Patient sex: M
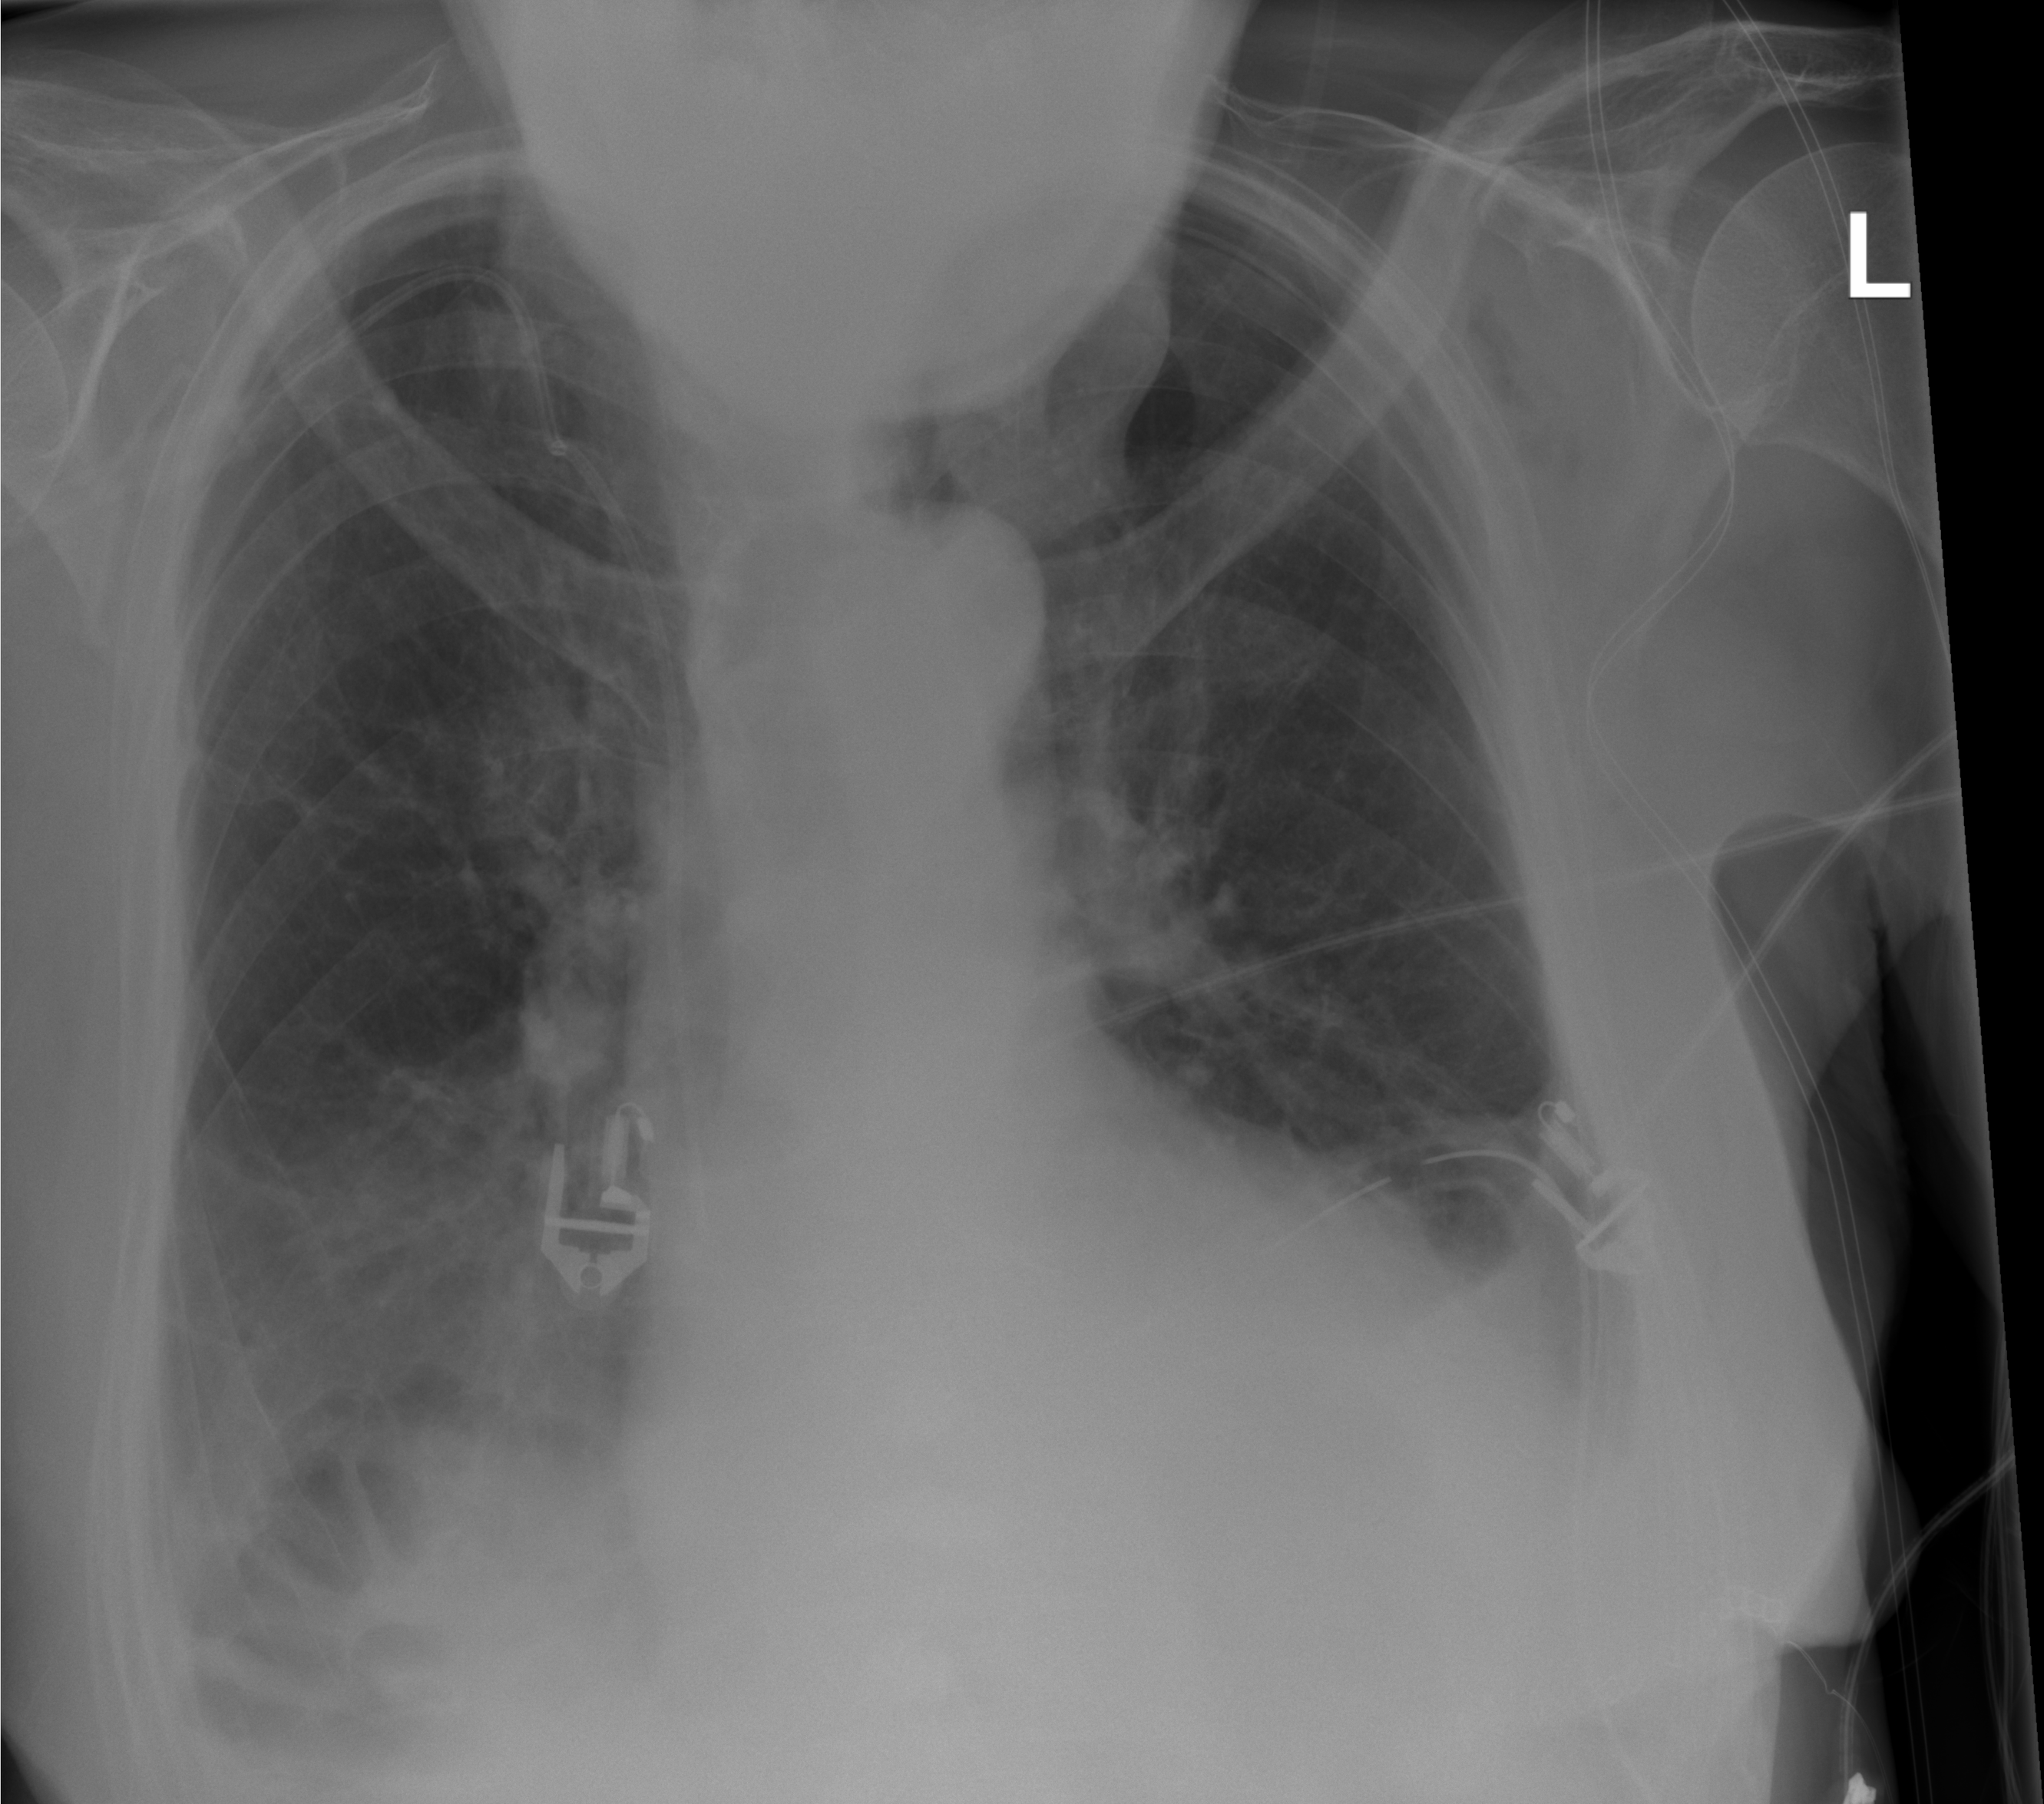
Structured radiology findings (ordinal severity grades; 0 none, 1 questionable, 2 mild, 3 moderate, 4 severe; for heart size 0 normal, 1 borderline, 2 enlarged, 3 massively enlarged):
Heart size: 2
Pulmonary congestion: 0
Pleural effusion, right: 2
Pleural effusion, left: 2
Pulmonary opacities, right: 2
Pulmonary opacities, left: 0
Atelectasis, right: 2
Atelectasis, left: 2